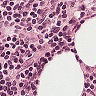
Metastatic tissue present: no